Interaction volume radius: 10 \u00c5
Interaction volume height: 10 \u00c5
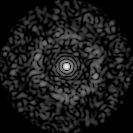
Disorder parameter: 0.8516